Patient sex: F
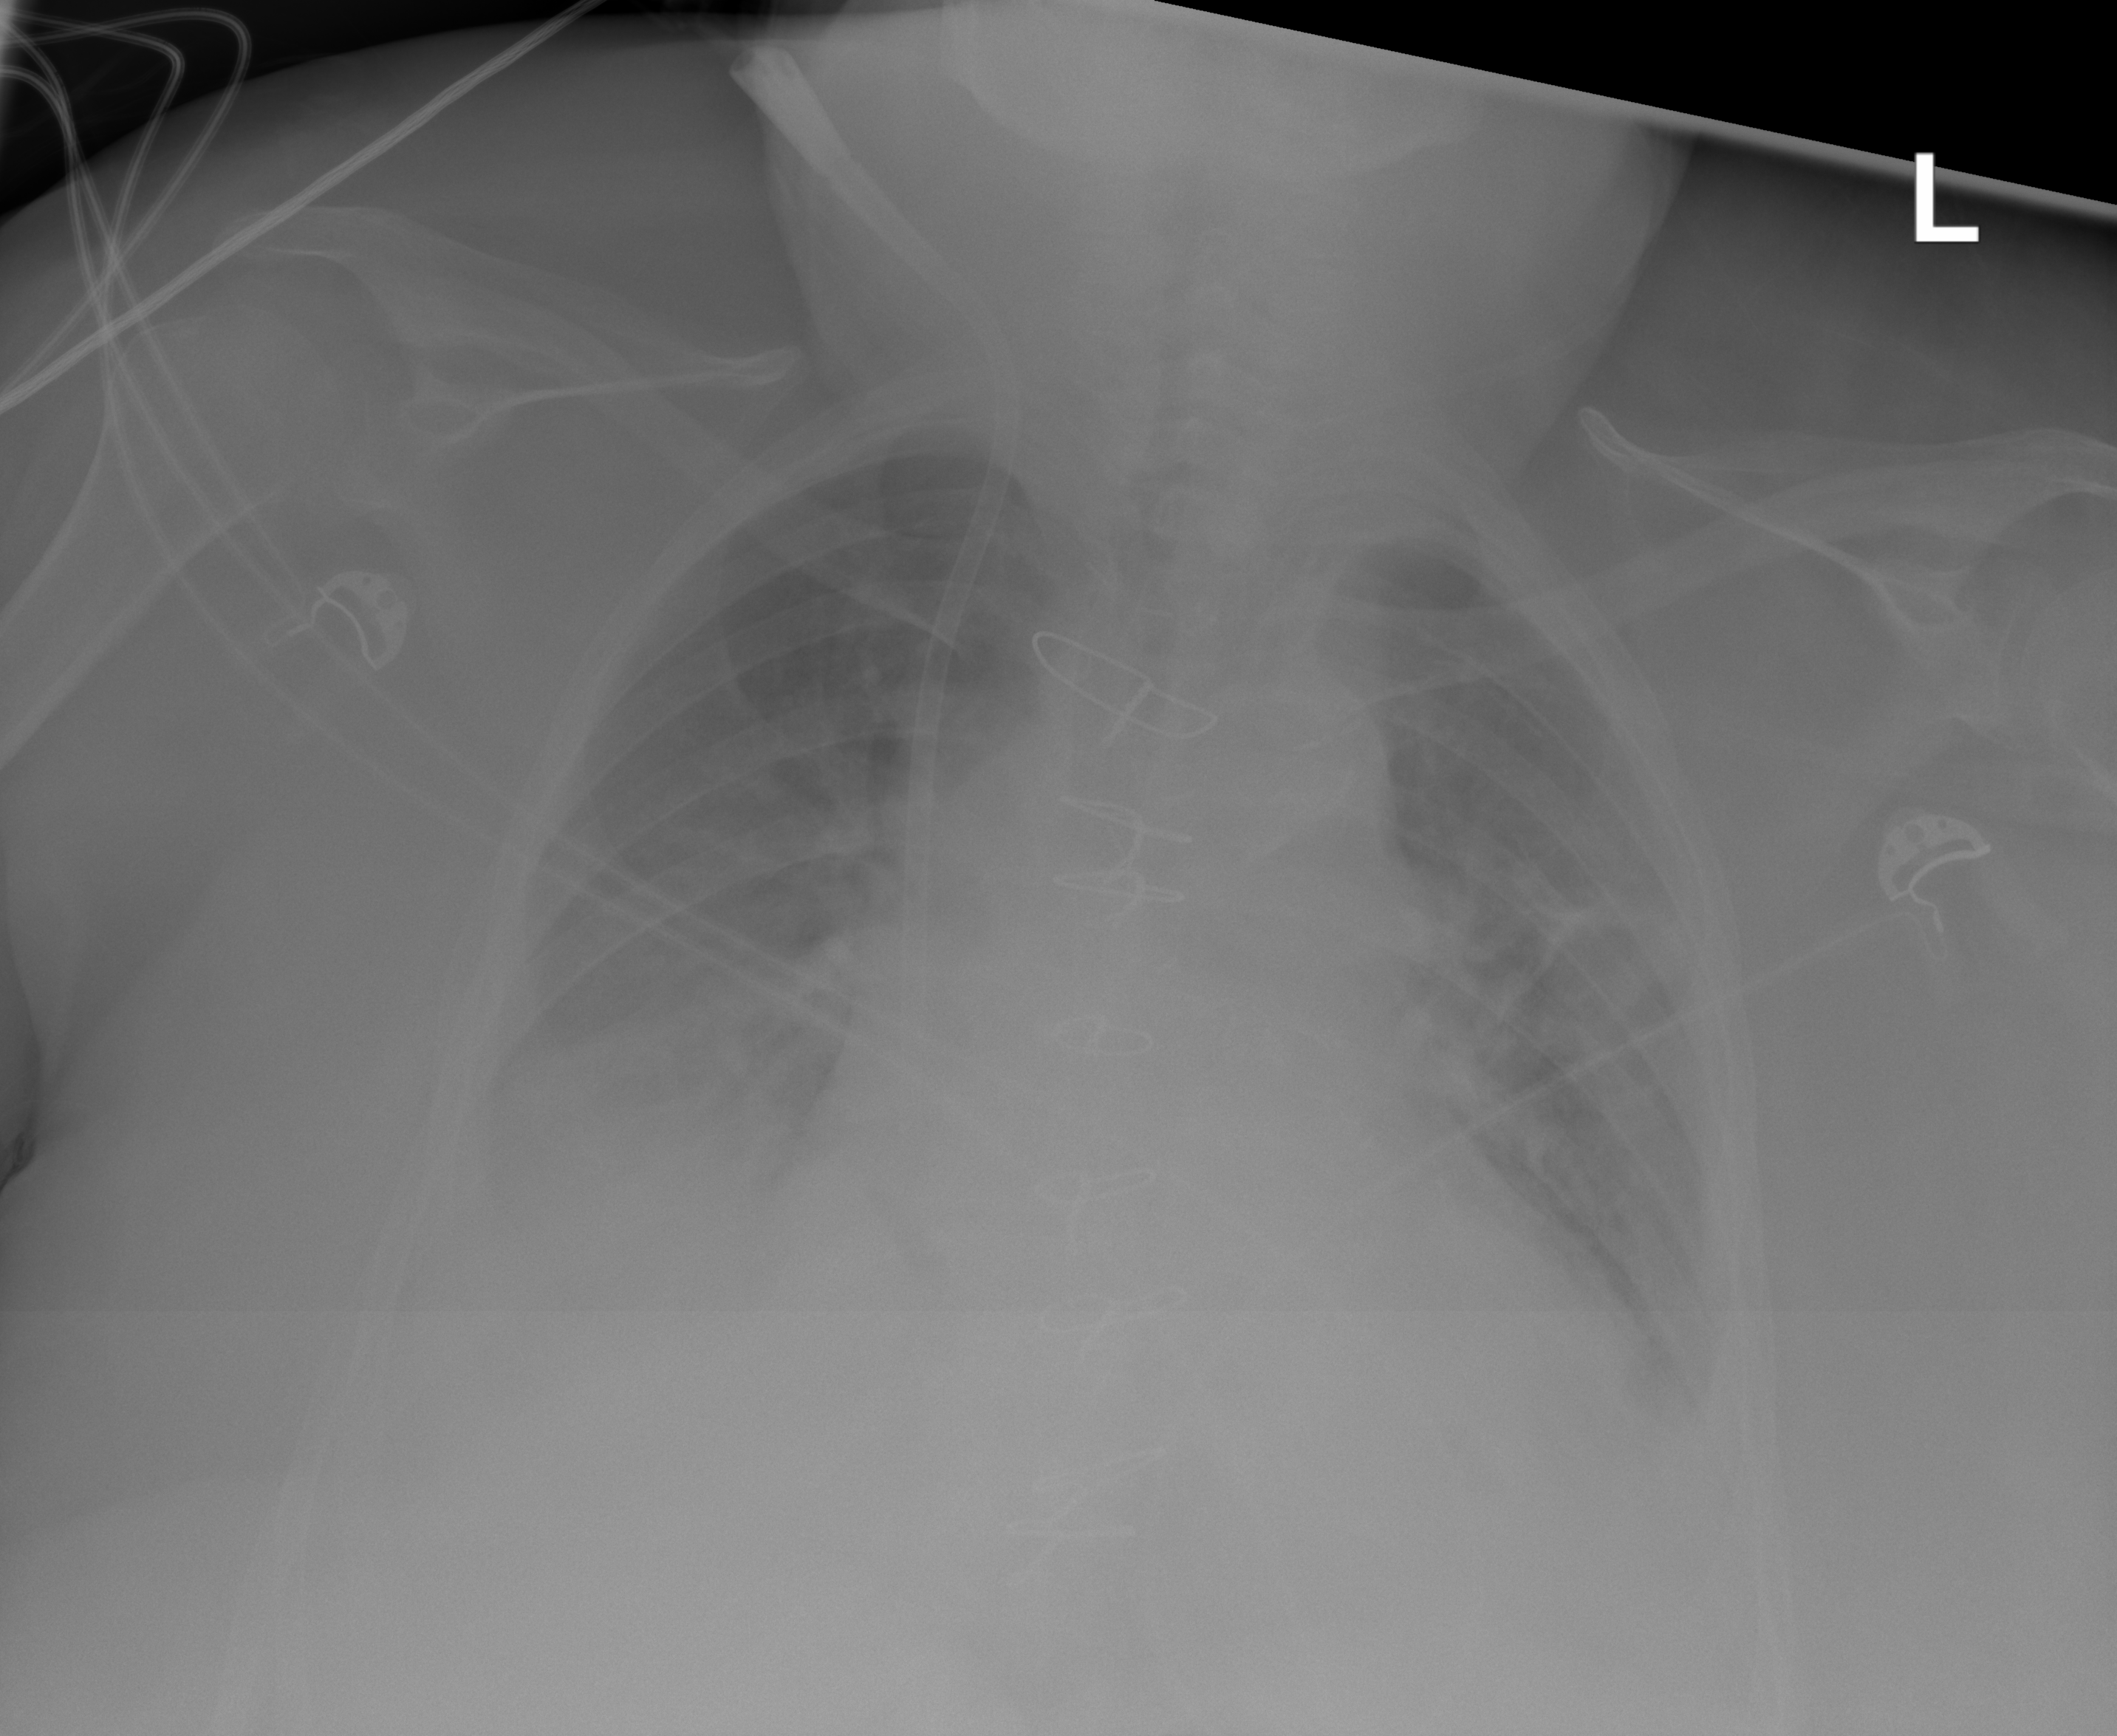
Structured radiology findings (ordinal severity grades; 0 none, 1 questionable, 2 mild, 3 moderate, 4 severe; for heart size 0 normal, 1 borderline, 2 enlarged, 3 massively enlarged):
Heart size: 2
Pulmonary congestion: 2
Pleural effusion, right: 2
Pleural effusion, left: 2
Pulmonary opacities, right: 2
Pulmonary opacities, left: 0
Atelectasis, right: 3
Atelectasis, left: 2